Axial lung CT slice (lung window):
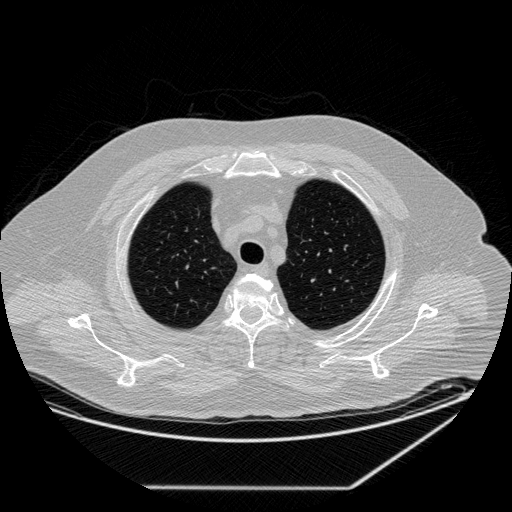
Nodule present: no